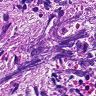
Metastatic tissue present: yes